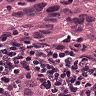
Metastatic tissue present: yes